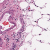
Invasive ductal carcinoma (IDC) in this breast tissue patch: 0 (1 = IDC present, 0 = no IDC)